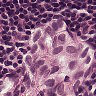
Metastatic tissue present: yes